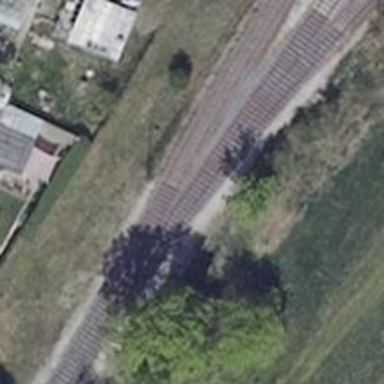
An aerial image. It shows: Railway switch.